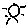
Label: sun